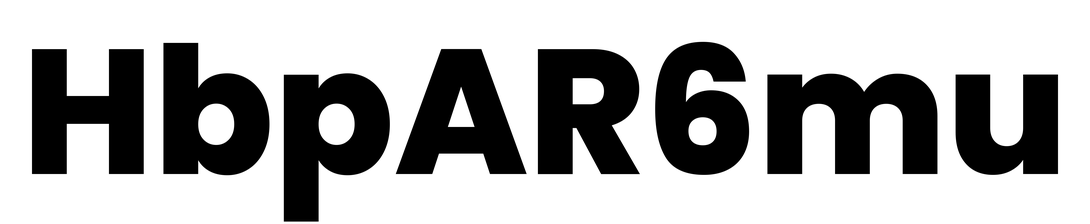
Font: Poppins-ExtraBold